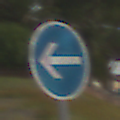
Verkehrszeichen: VorgeschriebeneFahrtrichtungHierLinks
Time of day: MorningAfternoon
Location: Outdoor (Suburban)
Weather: PartlyCloudy
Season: NotSpecified
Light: Natural